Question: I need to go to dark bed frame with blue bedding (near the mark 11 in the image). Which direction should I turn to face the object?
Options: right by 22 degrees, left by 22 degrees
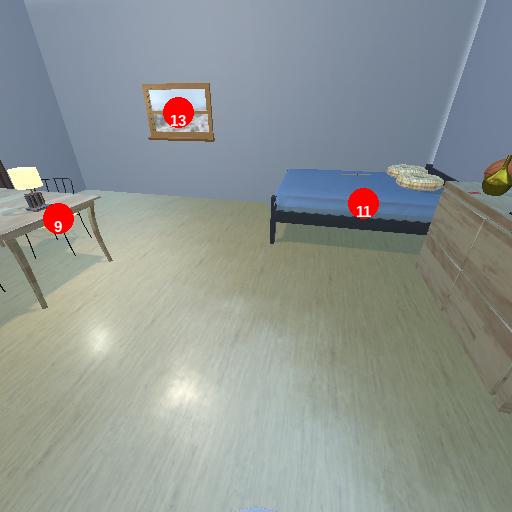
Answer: right by 22 degrees